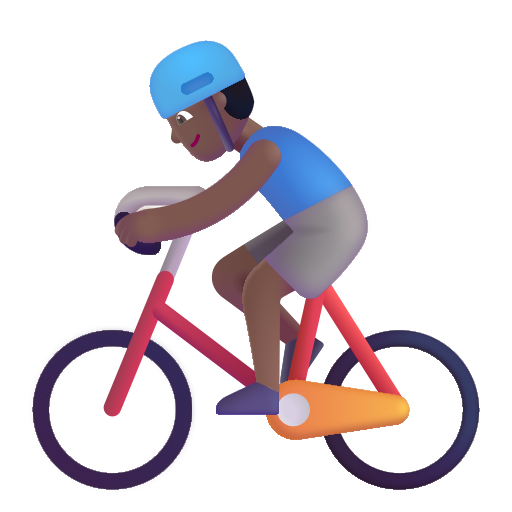
man biking color  dark